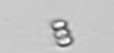
Label: Chaetoceros